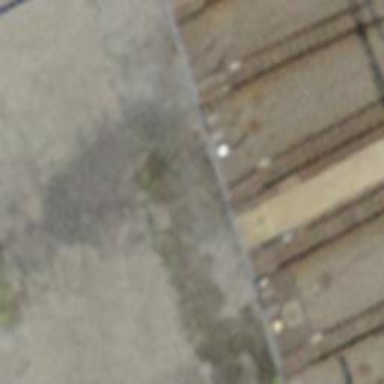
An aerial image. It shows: Narrow-gauge railway with one track passing through service yard. The railway is electrified with contact line.